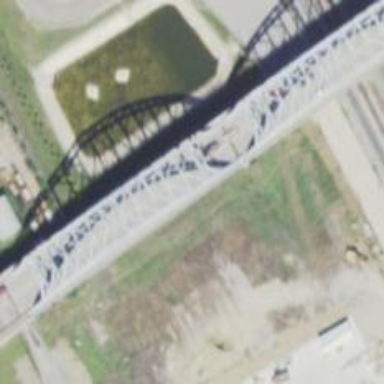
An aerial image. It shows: Pier supporting bridge.